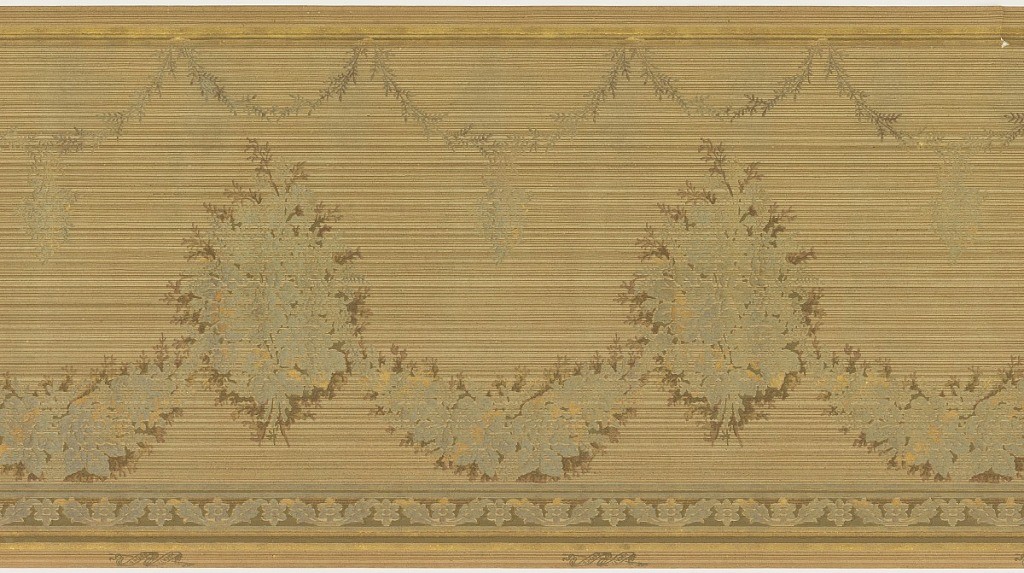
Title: Frieze
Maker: Liberty Paper & Bag Co.
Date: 1905–1915
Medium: Machine-printed paper
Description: A repeating design of large monochromatic bouquets of flowers interconnected by complementary floral swags. Below a hanging complementary wreath, upon a striated beige and olive green ground. Printed in cream, beige, olive green, rust, silver, gold and bronze.